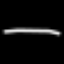
Label: line